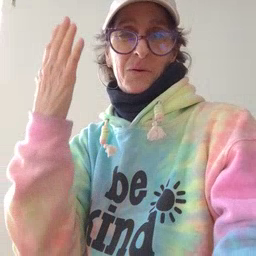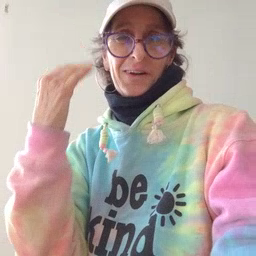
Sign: morning